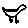
Label: bird